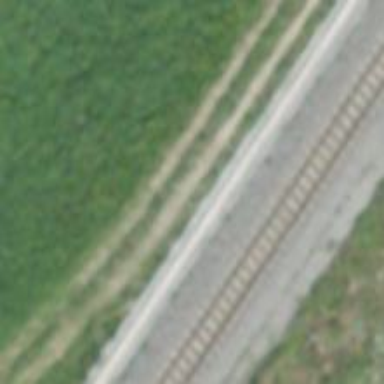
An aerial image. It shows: Track with grade 4 tracktype.